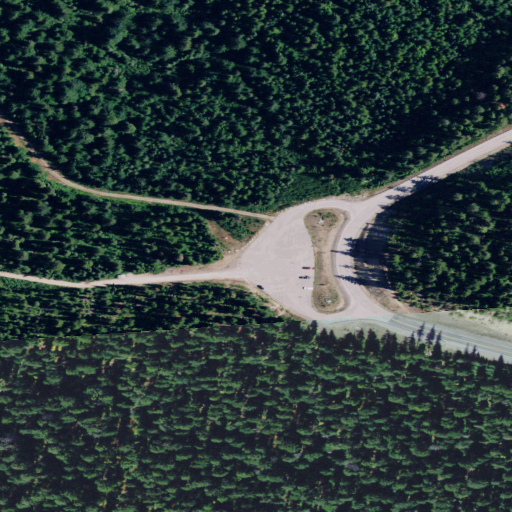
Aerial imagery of gap in Montana named Thompson Pass containing evergreen forest, open development, medium intensity development, and low intensity development